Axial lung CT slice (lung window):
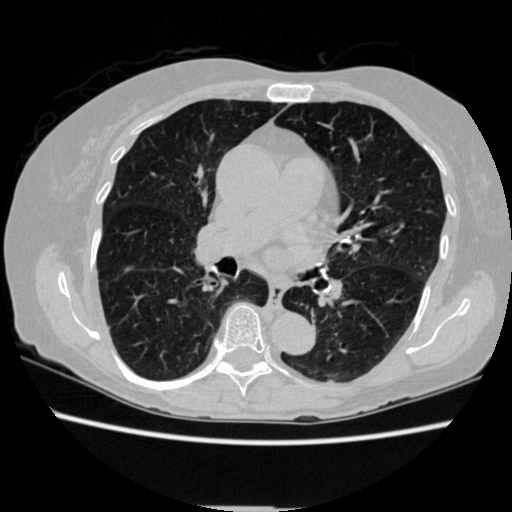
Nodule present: no